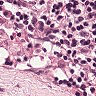
Metastatic tissue present: no